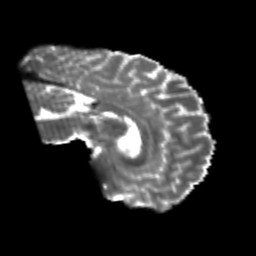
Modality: T2w
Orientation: sagittal
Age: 25
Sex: male
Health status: healthy
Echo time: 0.074 s